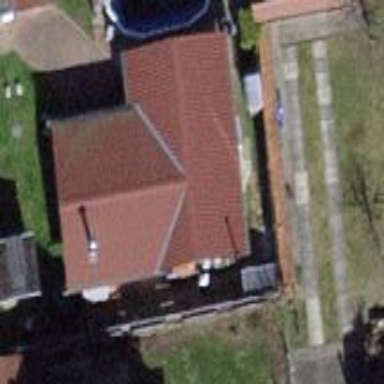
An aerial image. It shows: Shed building.